Interaction volume radius: 10 \u00c5
Interaction volume height: 20 \u00c5
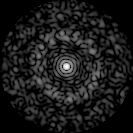
Disorder parameter: 0.8306